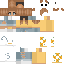
A female human skin with pale skin, wearing brown long hair dressed in a yellow tshirt and gray jeans, featuring a closed mouth.